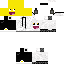
A female human skin with pale skin, wearing blonde bald dressed in a yellow hoodie and black shorts, featuring a closed mouth.